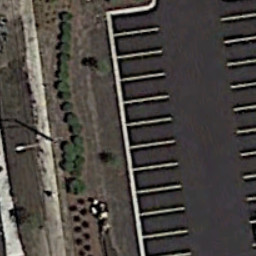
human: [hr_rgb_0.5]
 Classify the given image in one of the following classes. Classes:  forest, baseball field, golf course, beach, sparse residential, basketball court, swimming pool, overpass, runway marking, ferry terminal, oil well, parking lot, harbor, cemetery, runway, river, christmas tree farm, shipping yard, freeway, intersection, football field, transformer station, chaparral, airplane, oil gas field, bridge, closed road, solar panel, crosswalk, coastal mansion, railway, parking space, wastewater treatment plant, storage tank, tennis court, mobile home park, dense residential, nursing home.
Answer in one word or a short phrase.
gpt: parking space